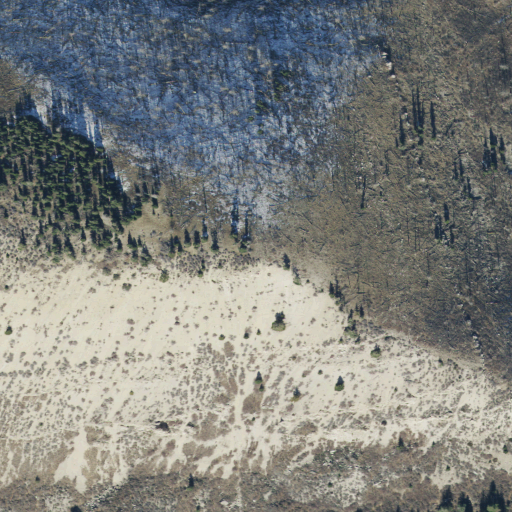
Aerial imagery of mountain in Utah named Rattlesnake Peak containing shrub, evergreen forest, grassland, barren land, and deciduous forest